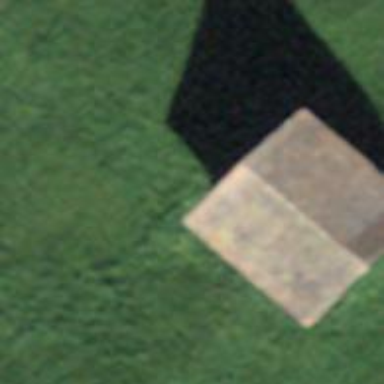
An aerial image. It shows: Rural barn.